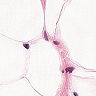
Metastatic tissue present: no